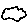
Label: cloud